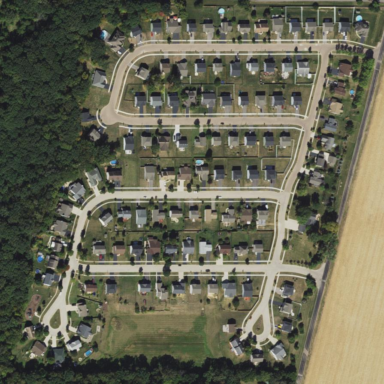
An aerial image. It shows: Residential area within neighborhood.